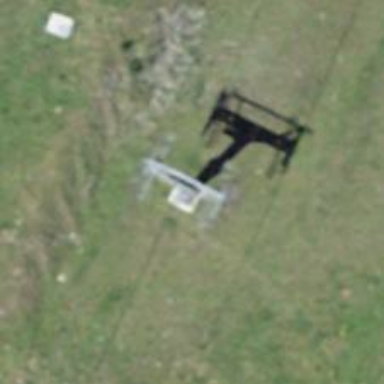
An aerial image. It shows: Pylon used for aerialway.